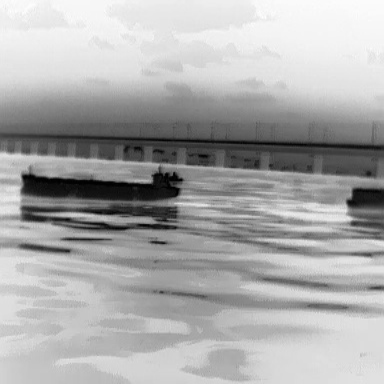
There are three objects shown in the infrared image, including a liner, a warship, and a fishing_boat.